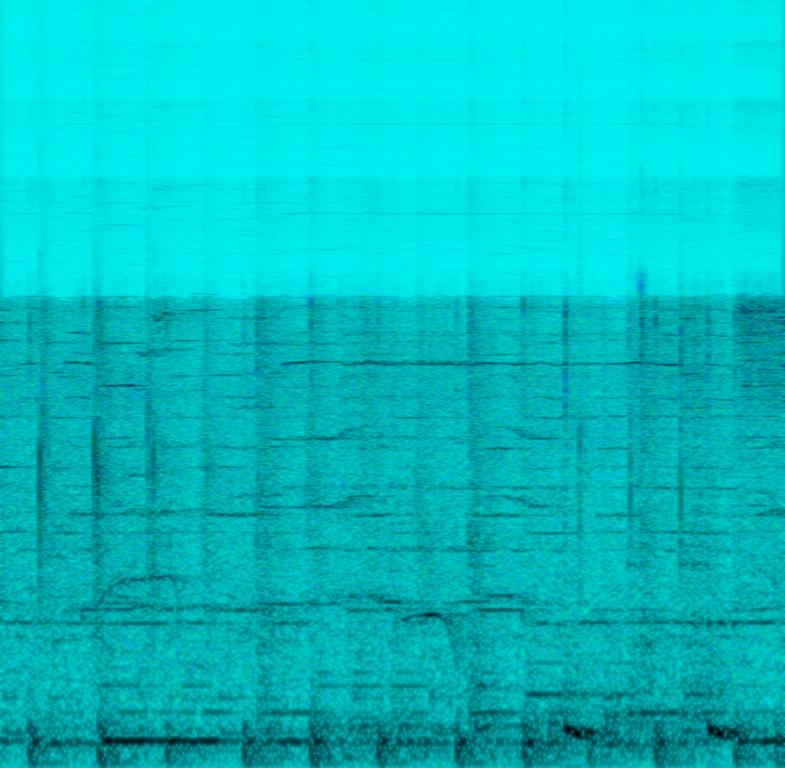
The low quality recording features a live performance including resonating bass, energetic drums and strings melody. The recording is in a terrible condition, as the bass is resonating much and the sound is overall muffled and muddy. There are some cheering and clapping sounds from a crowd. The listener can barely hear the instruments, as it sounds chaotic. It was definitely recorded with a phone.